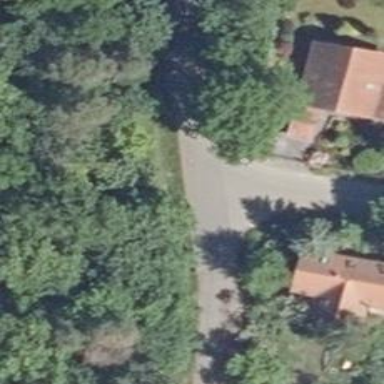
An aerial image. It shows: Smooth asphalt road in residential area.